【题型】填空题　【知识点】平面几何　【难度】easy
如图，在四边形$ABCD$中，$AD \parallel BC$，$BC > AD$，将$AB$，$CD$分别平移到$EF$和$EG$的位置，如果$AD = 2\ \mathrm{cm}$，$BC = 8\ \mathrm{cm}$，那么$FG = \underline{\quad\quad}\ \mathrm{cm}$.

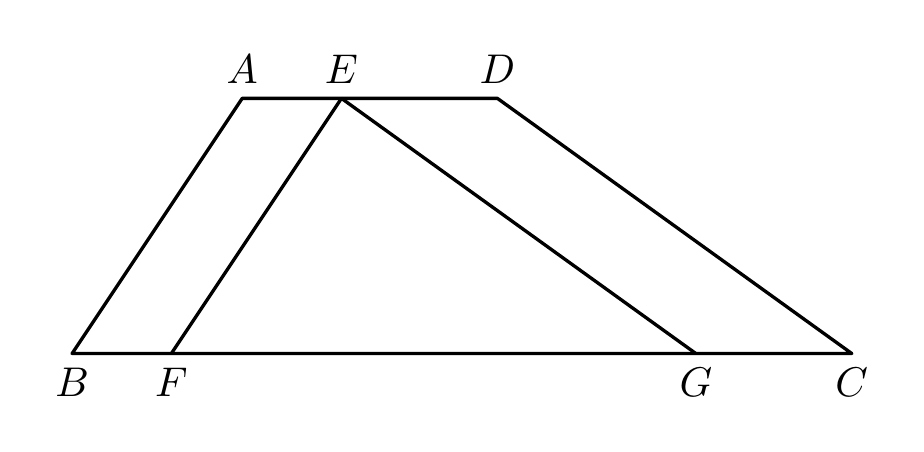
【解答】
【答案】6

【分析】本题考查了平移，理解平移的性质是解题的关键. 根据平移能够得到$BF = AE$，$ED = GC$，求得$BF + CG$即可求得$FG$

【详解】解：由平移，得$AB \parallel EF$，$CD \parallel EG$，

$\because AD \parallel BC$，

$\therefore EF$可以看作$AB$向右平移得到，$EG$可以看作$DC$向左平移得到，

$\therefore BF = AE$，$CG = DE$，

$\therefore BF + CG = AE + ED = AD = 2\ \mathrm{cm}$，

$\therefore FG = BC - (BF + CG) = 8 - 2 = 6\ \mathrm{cm}$，

故答案为：6.